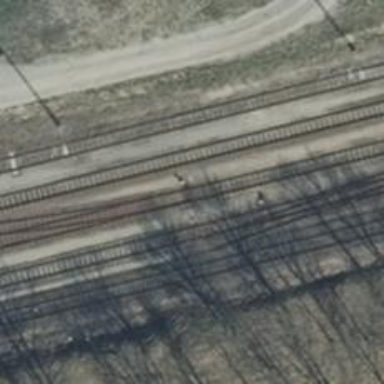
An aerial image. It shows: Railway switch with turnout to the right.